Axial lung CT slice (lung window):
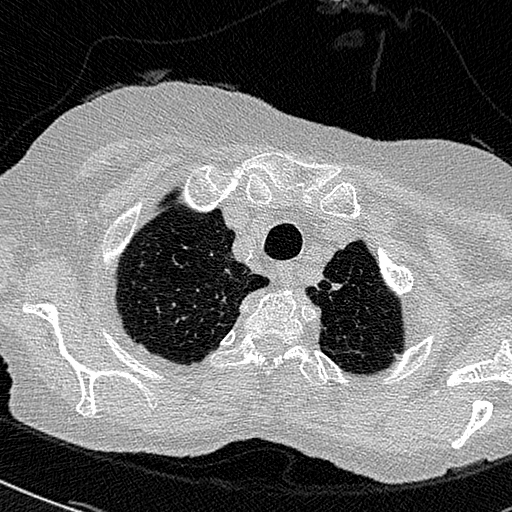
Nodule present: no